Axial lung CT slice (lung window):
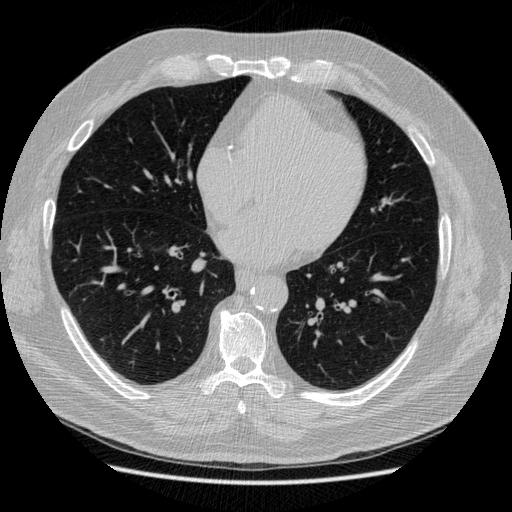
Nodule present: no